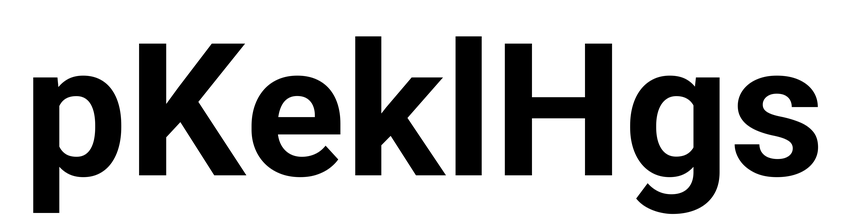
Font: Roboto_Bold